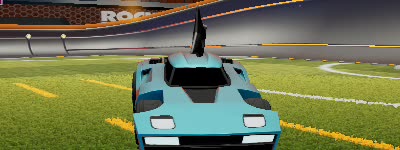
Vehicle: breakout